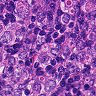
Metastatic tissue present: yes